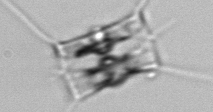
Label: Chaetoceros_didymus